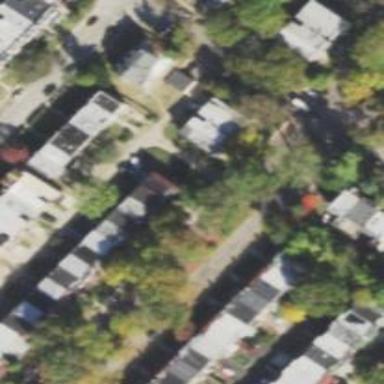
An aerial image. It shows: Alley classified as service road.